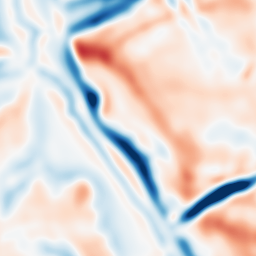
Category: multiscale
Decomposition family: dog
Decomposition parameters: sigma_low: 5
sigma_high: 5
Upsampling method: sinc_hamming
Upsampling parameters: scale: 2
kernel_size: 8
Upsampling scale: 2